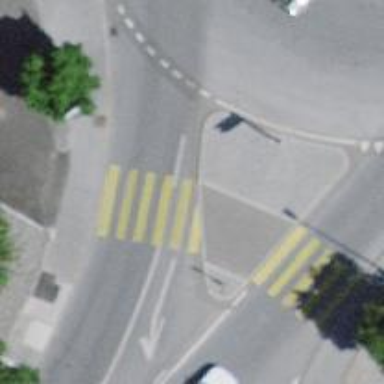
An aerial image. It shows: Zebra crossing with central island. The crossing is marked and uncontrolled.